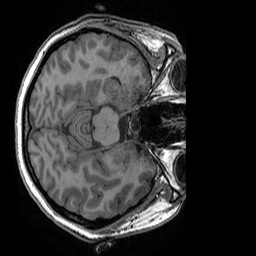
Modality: T1w
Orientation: axial
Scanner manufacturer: ge
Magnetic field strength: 3 T
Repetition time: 0.008184 s
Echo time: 0.003192 s